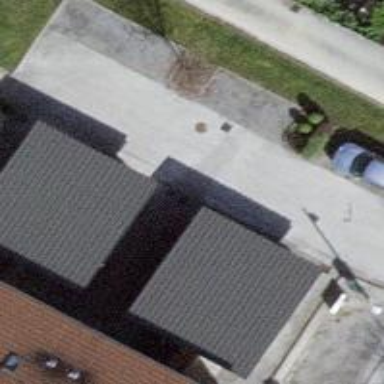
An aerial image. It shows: Group of garages.